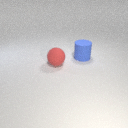
large red rubber sphere in front of large blue rubber cylinder